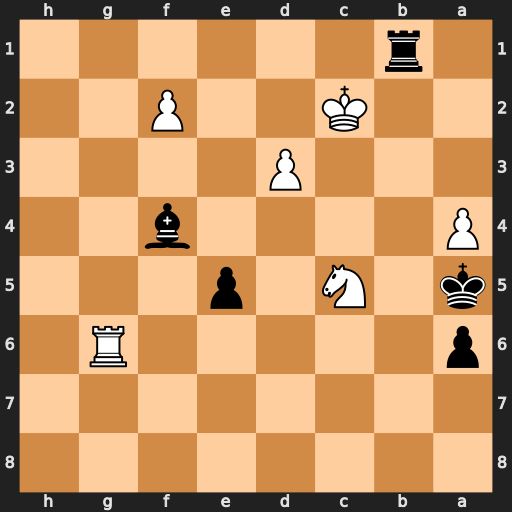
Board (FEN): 8/8/p5R1/k1N1p3/P4b2/3P4/2K2P2/1r6
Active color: b
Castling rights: -
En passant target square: -
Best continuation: Rc1+ Kb3 Rxc5